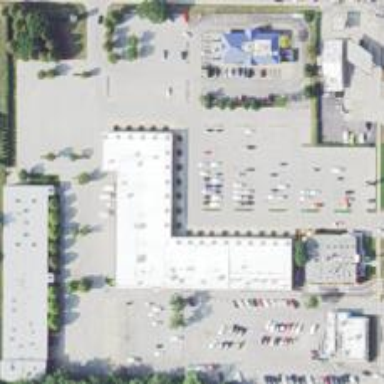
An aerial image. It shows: Retail area.